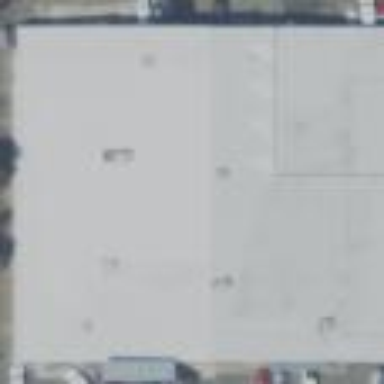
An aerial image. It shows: Car shop building.